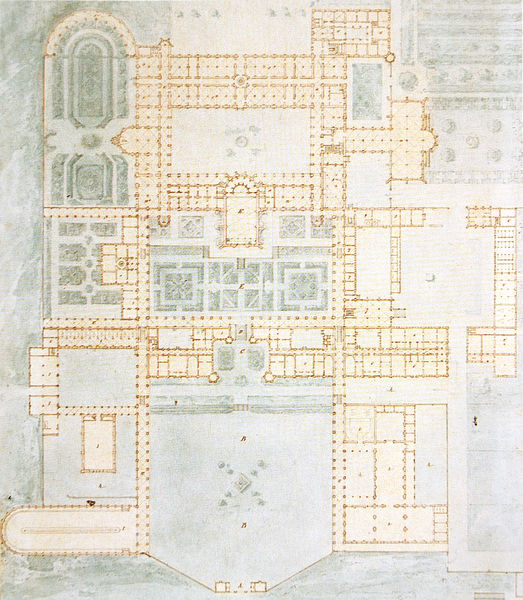
Titel: Entwurf zum Athenäum(Maximilianeum) in München - Grundriss
Künstler: Eduard Metzger
Standort: München
Institution: Bayerische Staatsbibliothek
Schlagwörter: baum, blau, flügel, weiß, akte, bäume, gelb, grün, landschaft, ocker, stadt, braun, fenster, grau, hell, licht, pfeiler, raum, schwarz, skizze, säule, säulen, zeichnung, zimmer, anlage, gebäude, haus, park, rasen, rot, schloss, architektur, barock, norden, büsche, kirche, rokoko, brunnen, oval, rund, garten, papier, ecke, türen, mauer, formen, linien, hof, platz, saal, symmetrie, durchgang, striche, tor, umriss, aufsicht, bögen, eingang, gang, innenhof, umgang, gewölbe, eckig, kloster, palast, dom, draufsicht, symmetrisch, koloriert, räume, entwurf, kathedrale, halbrund, ecken, geometrisch, karte, kirchenschiff, mauern, rechteckig, chor, kapelle, beet, beete, plan, gärten, achse, abtei, geometrie, höfe, geschoss, säulengang, grundriss, bauwerk, aufriss, etage, architekturzeichnung, versailles, architekt, barockgarten, gänge, schlossanlage, erweiterung, lageplan, gartenanlage, raumanordnung, hecken, klosteranlage, barockschloss, beer, ehrenhof, paradeplatz, schlosskirche, luftansicht, rondells, bosketten, farten, kirchenanlage, außenanlagen, lzimmer